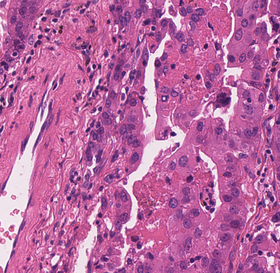
Tumor epithelial tissue: yes
Tumor-associated stroma tissue: yes
Normal tissue: no